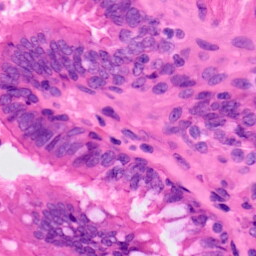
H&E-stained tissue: Lung